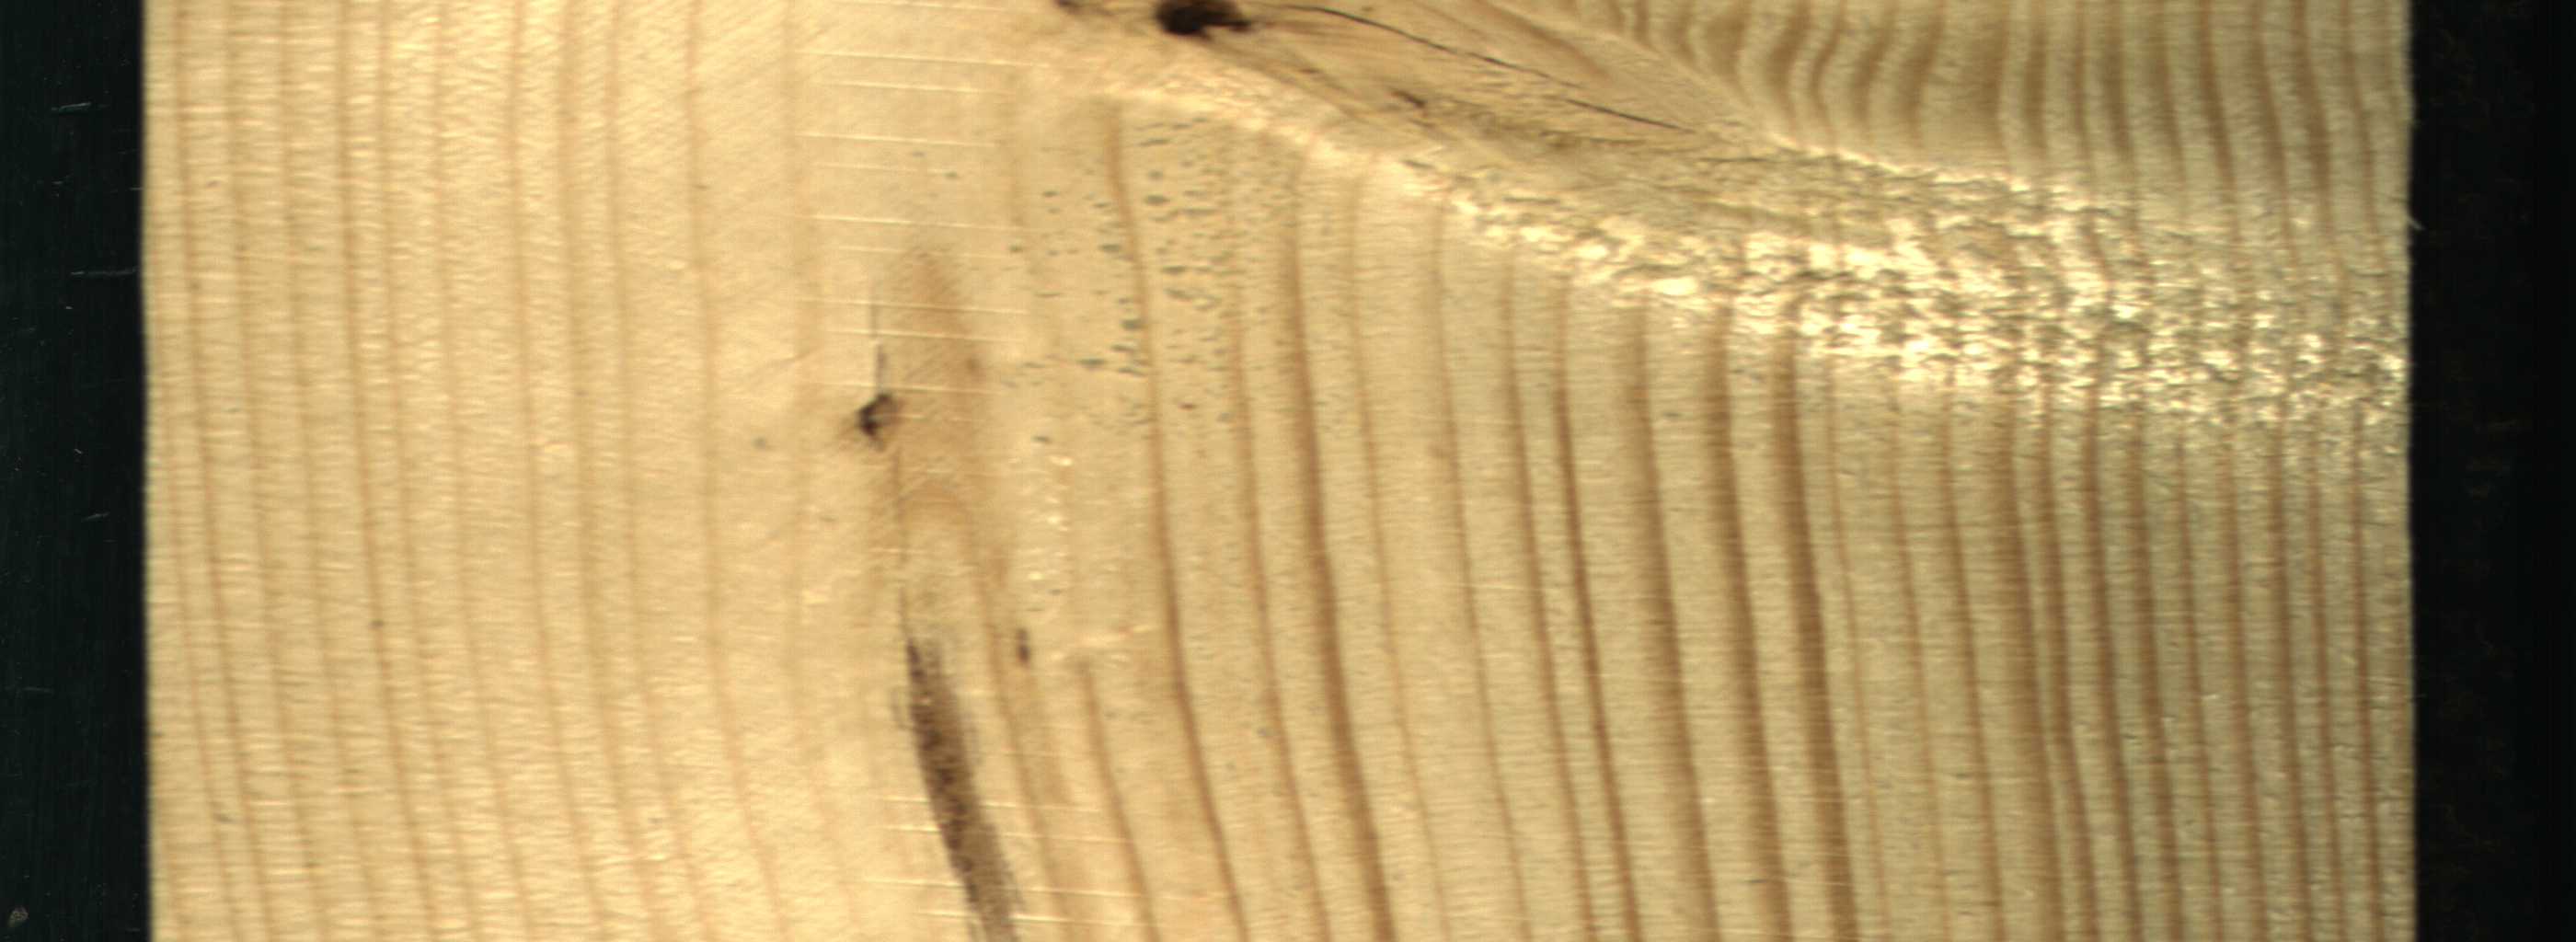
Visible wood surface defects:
Marrow
knot_with_crack
Dead_Knot